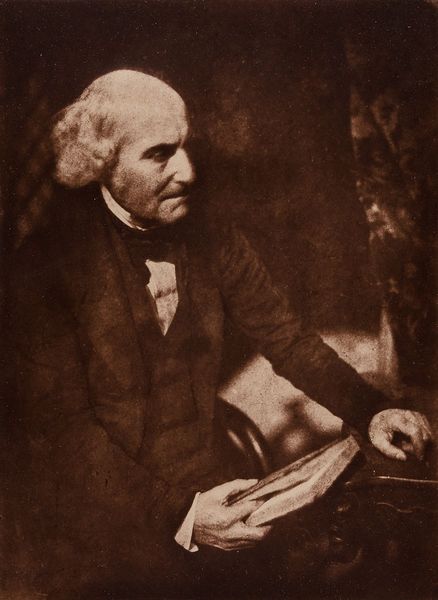
Titel: Dr. John Brown
Künstler: David Octavius Hill
Standort: Hamburg
Institution: Museum für Kunst und Gewerbe Hamburg
Schlagwörter: mann, gesten, portrait, figur, papier, dichter, foto, fotografie, photographie, schriftsteller, autor, photo, theologe, lichtbild, bildwerke, angewandte und bildende kunst, hessische systematik, porträt, armhaltungen, porträtfotografie, porträtphotographie, hüftbild, pigmentdruck, kartonpassepartout